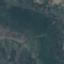
Land use / land cover: HerbaceousVegetation